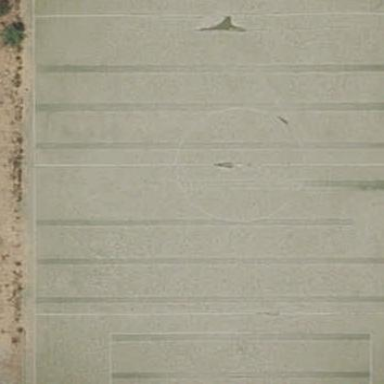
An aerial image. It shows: Soccer pitch for outdoor sports and leisure activities.